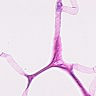
Metastatic tissue present: no